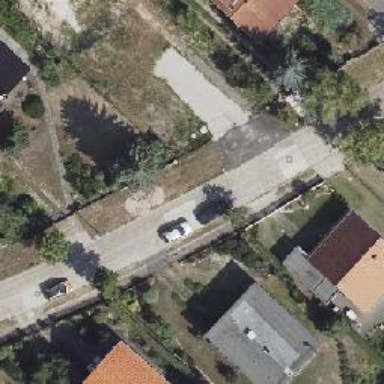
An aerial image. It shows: Concrete residential road with sidewalk on the left.